Interaction volume radius: 5 \u00c5
Interaction volume height: 25 \u00c5
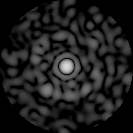
Disorder parameter: 0.8582